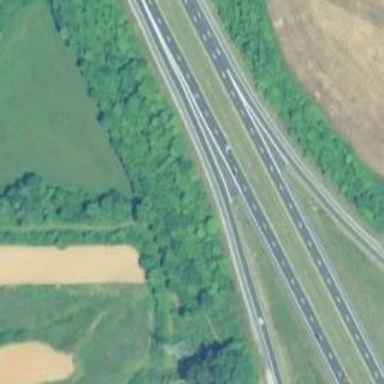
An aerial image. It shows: Motorway link.